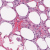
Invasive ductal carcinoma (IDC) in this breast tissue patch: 0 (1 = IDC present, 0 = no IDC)